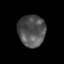
Tissue: skin
Cell type: Epithelial cells
Senescence score: 0.284
Nuclear area (px): 846
Mean DAPI intensity: 81.377